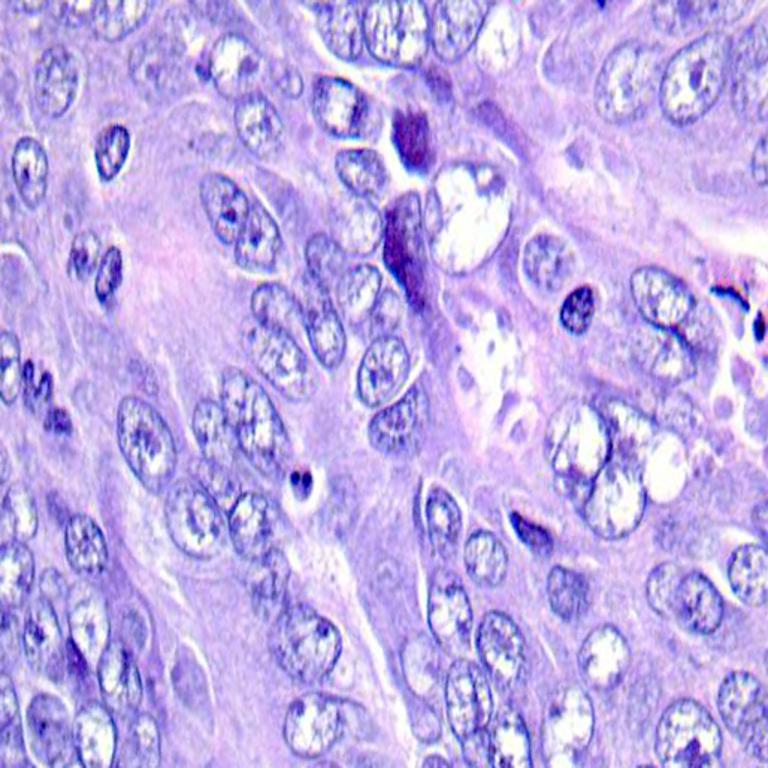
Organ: colon
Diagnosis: adenocarcinomas